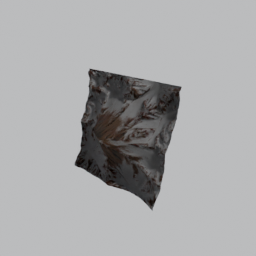
Label: nature